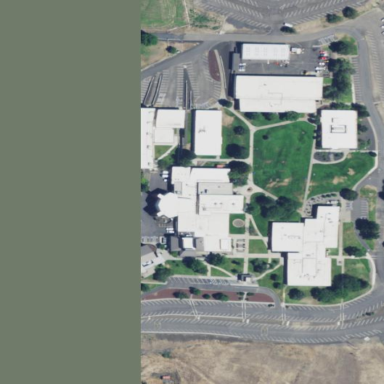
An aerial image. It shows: College.